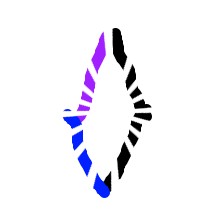
Shape: rhombus